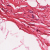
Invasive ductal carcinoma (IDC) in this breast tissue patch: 0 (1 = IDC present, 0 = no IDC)